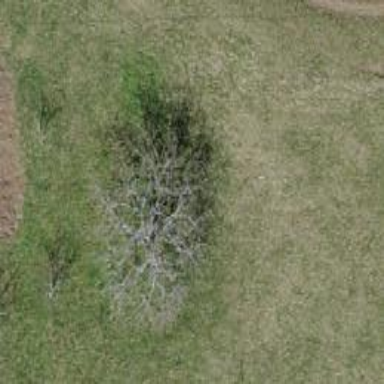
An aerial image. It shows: Single tag "natural: tree."